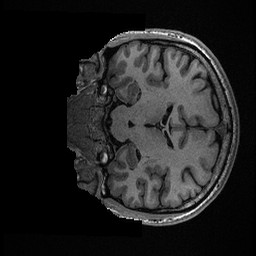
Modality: T1w
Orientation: coronal
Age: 30
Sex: male
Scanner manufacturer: ge
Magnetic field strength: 3 T
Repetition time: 0.006952 s
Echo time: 0.00292 s